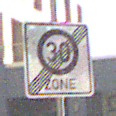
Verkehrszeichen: EndeZone30
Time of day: MorningAfternoon
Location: Outdoor (Urban)
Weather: PartlyCloudy
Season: NotSpecified
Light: Natural